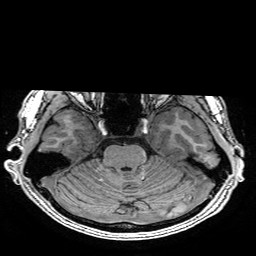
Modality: T1w
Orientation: coronal
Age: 22
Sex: male
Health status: healthy